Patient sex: M
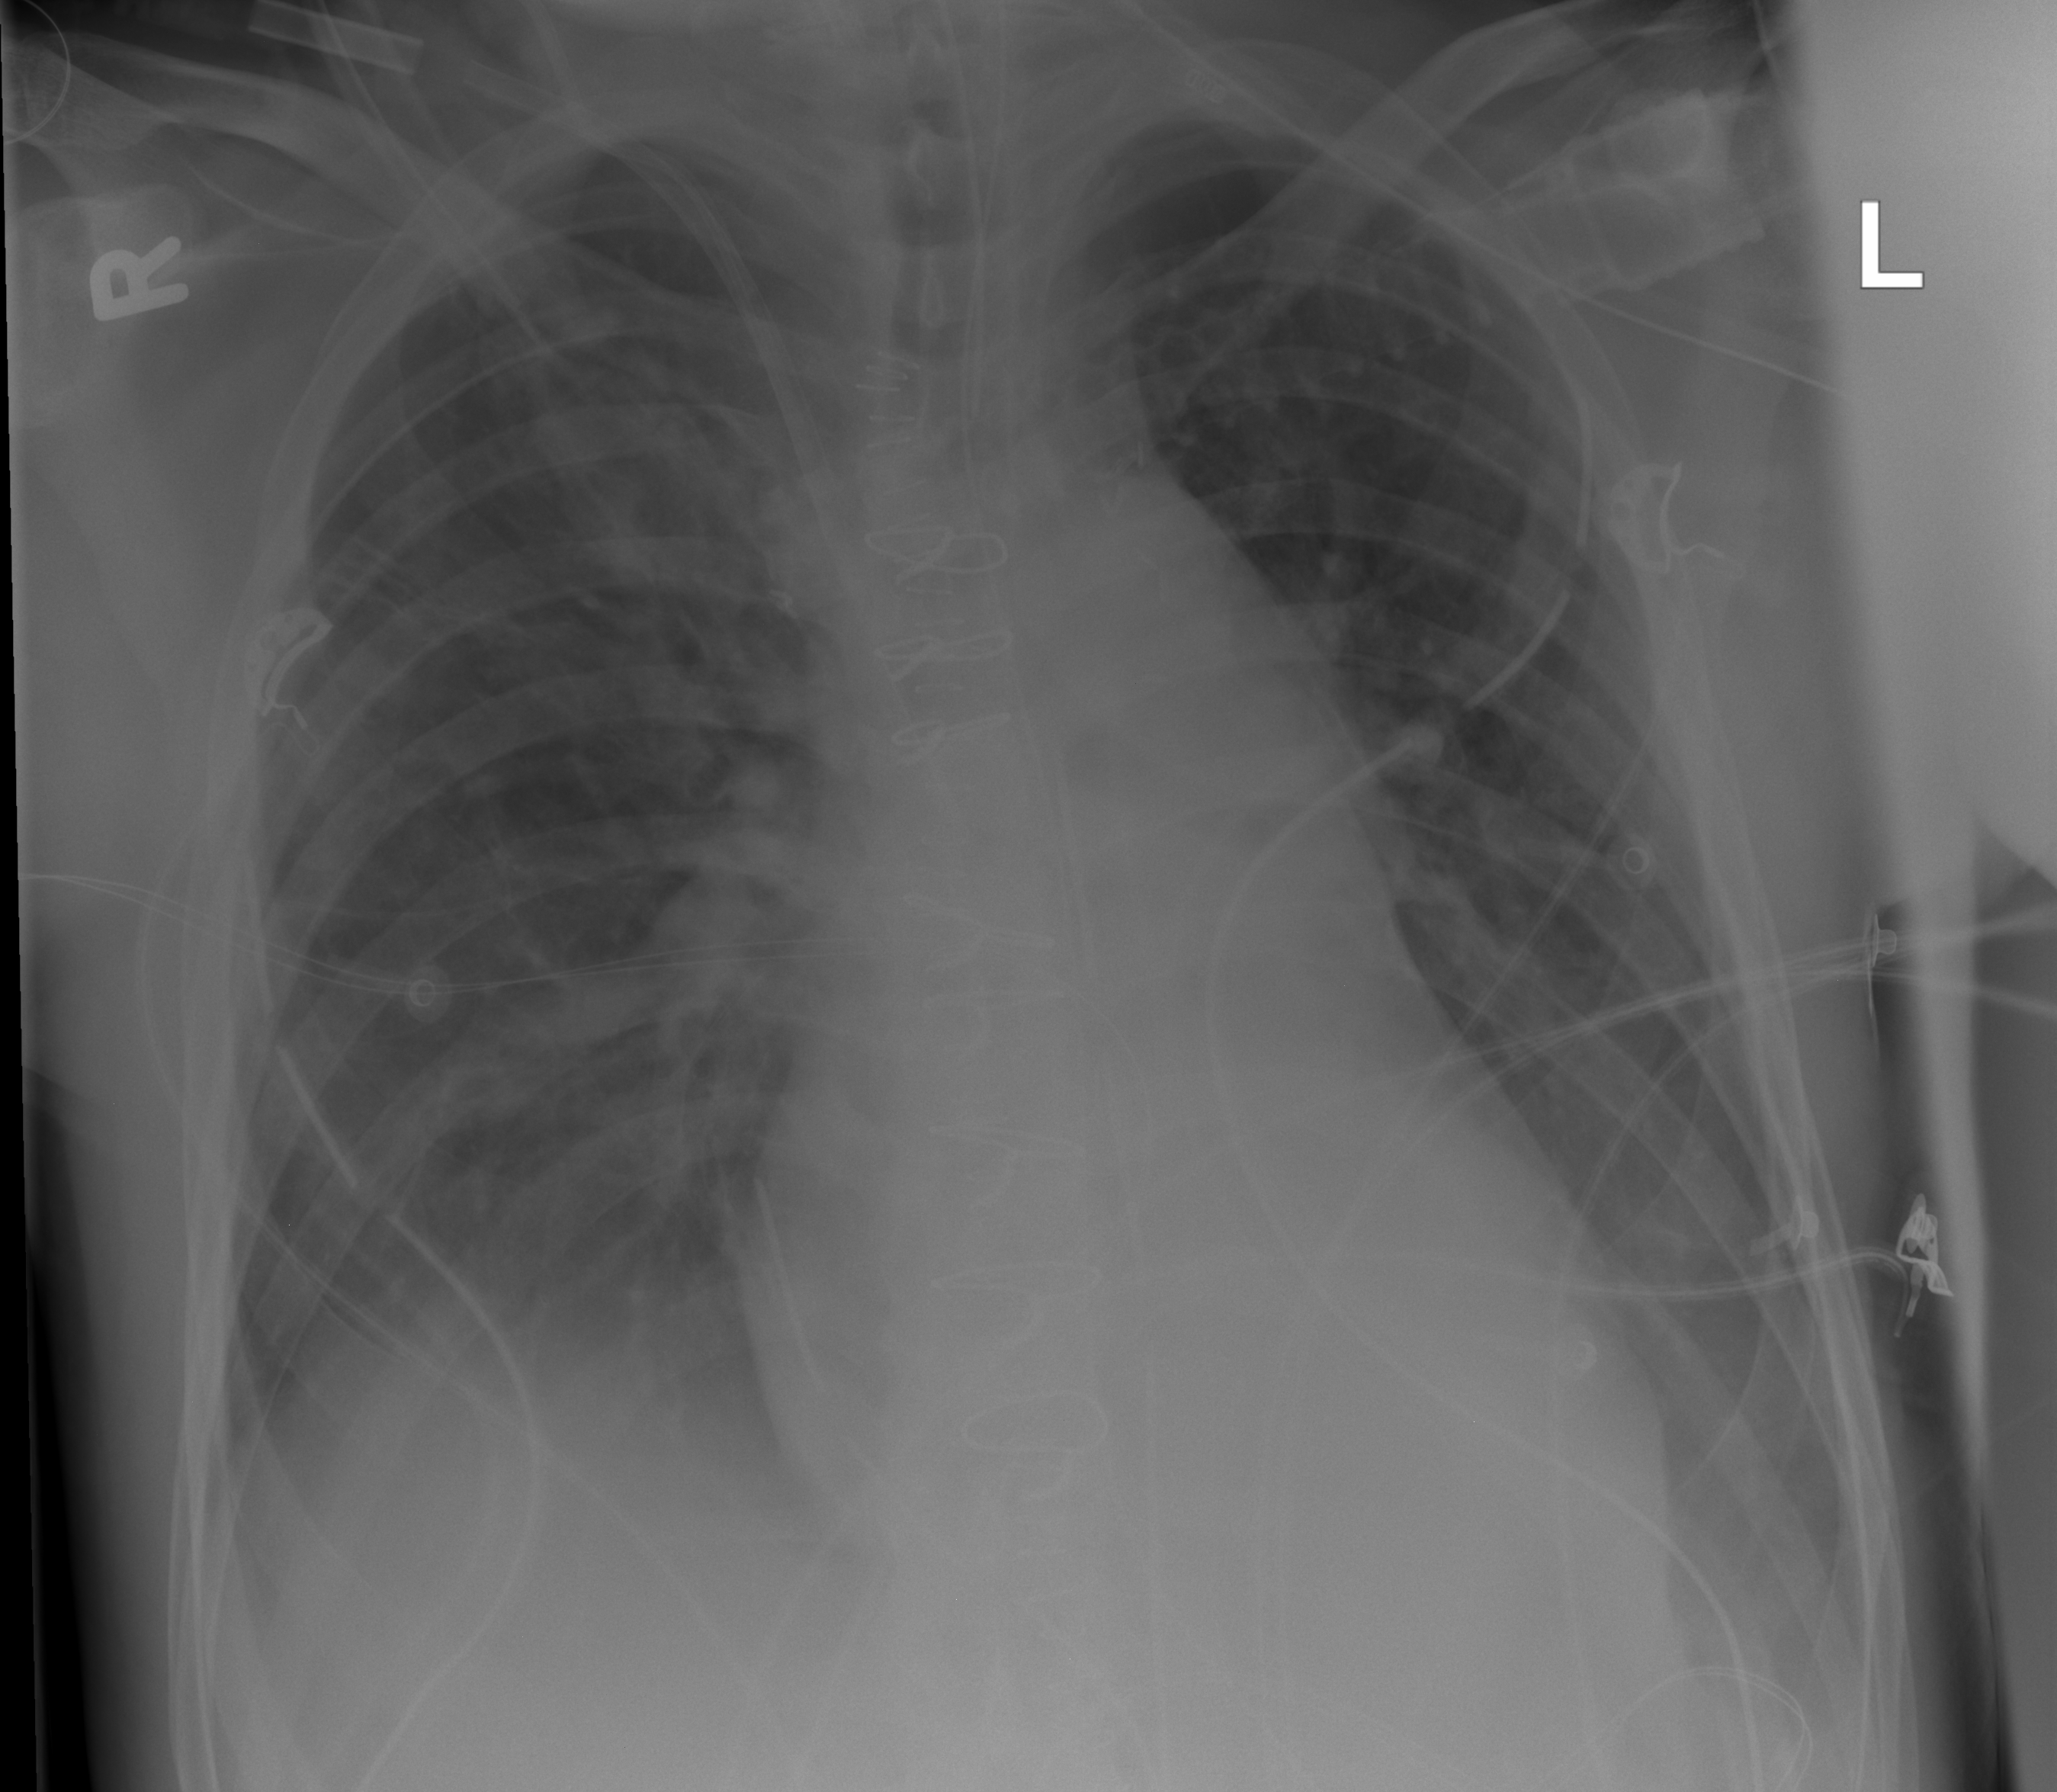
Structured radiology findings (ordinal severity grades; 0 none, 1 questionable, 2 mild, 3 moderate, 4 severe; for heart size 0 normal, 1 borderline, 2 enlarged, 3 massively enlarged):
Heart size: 0
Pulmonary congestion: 2
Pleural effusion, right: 2
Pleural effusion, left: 2
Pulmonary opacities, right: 2
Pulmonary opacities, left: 2
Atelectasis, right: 2
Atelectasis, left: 2